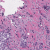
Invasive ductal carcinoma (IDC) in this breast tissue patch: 1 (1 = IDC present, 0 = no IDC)